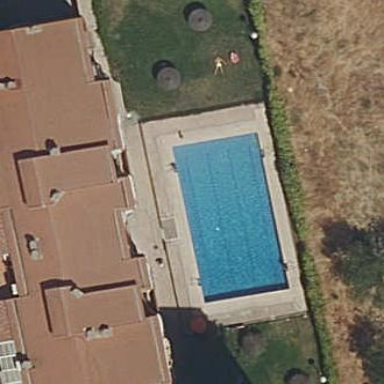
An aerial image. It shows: Swimming pool located in leisure land.